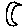
Label: moon